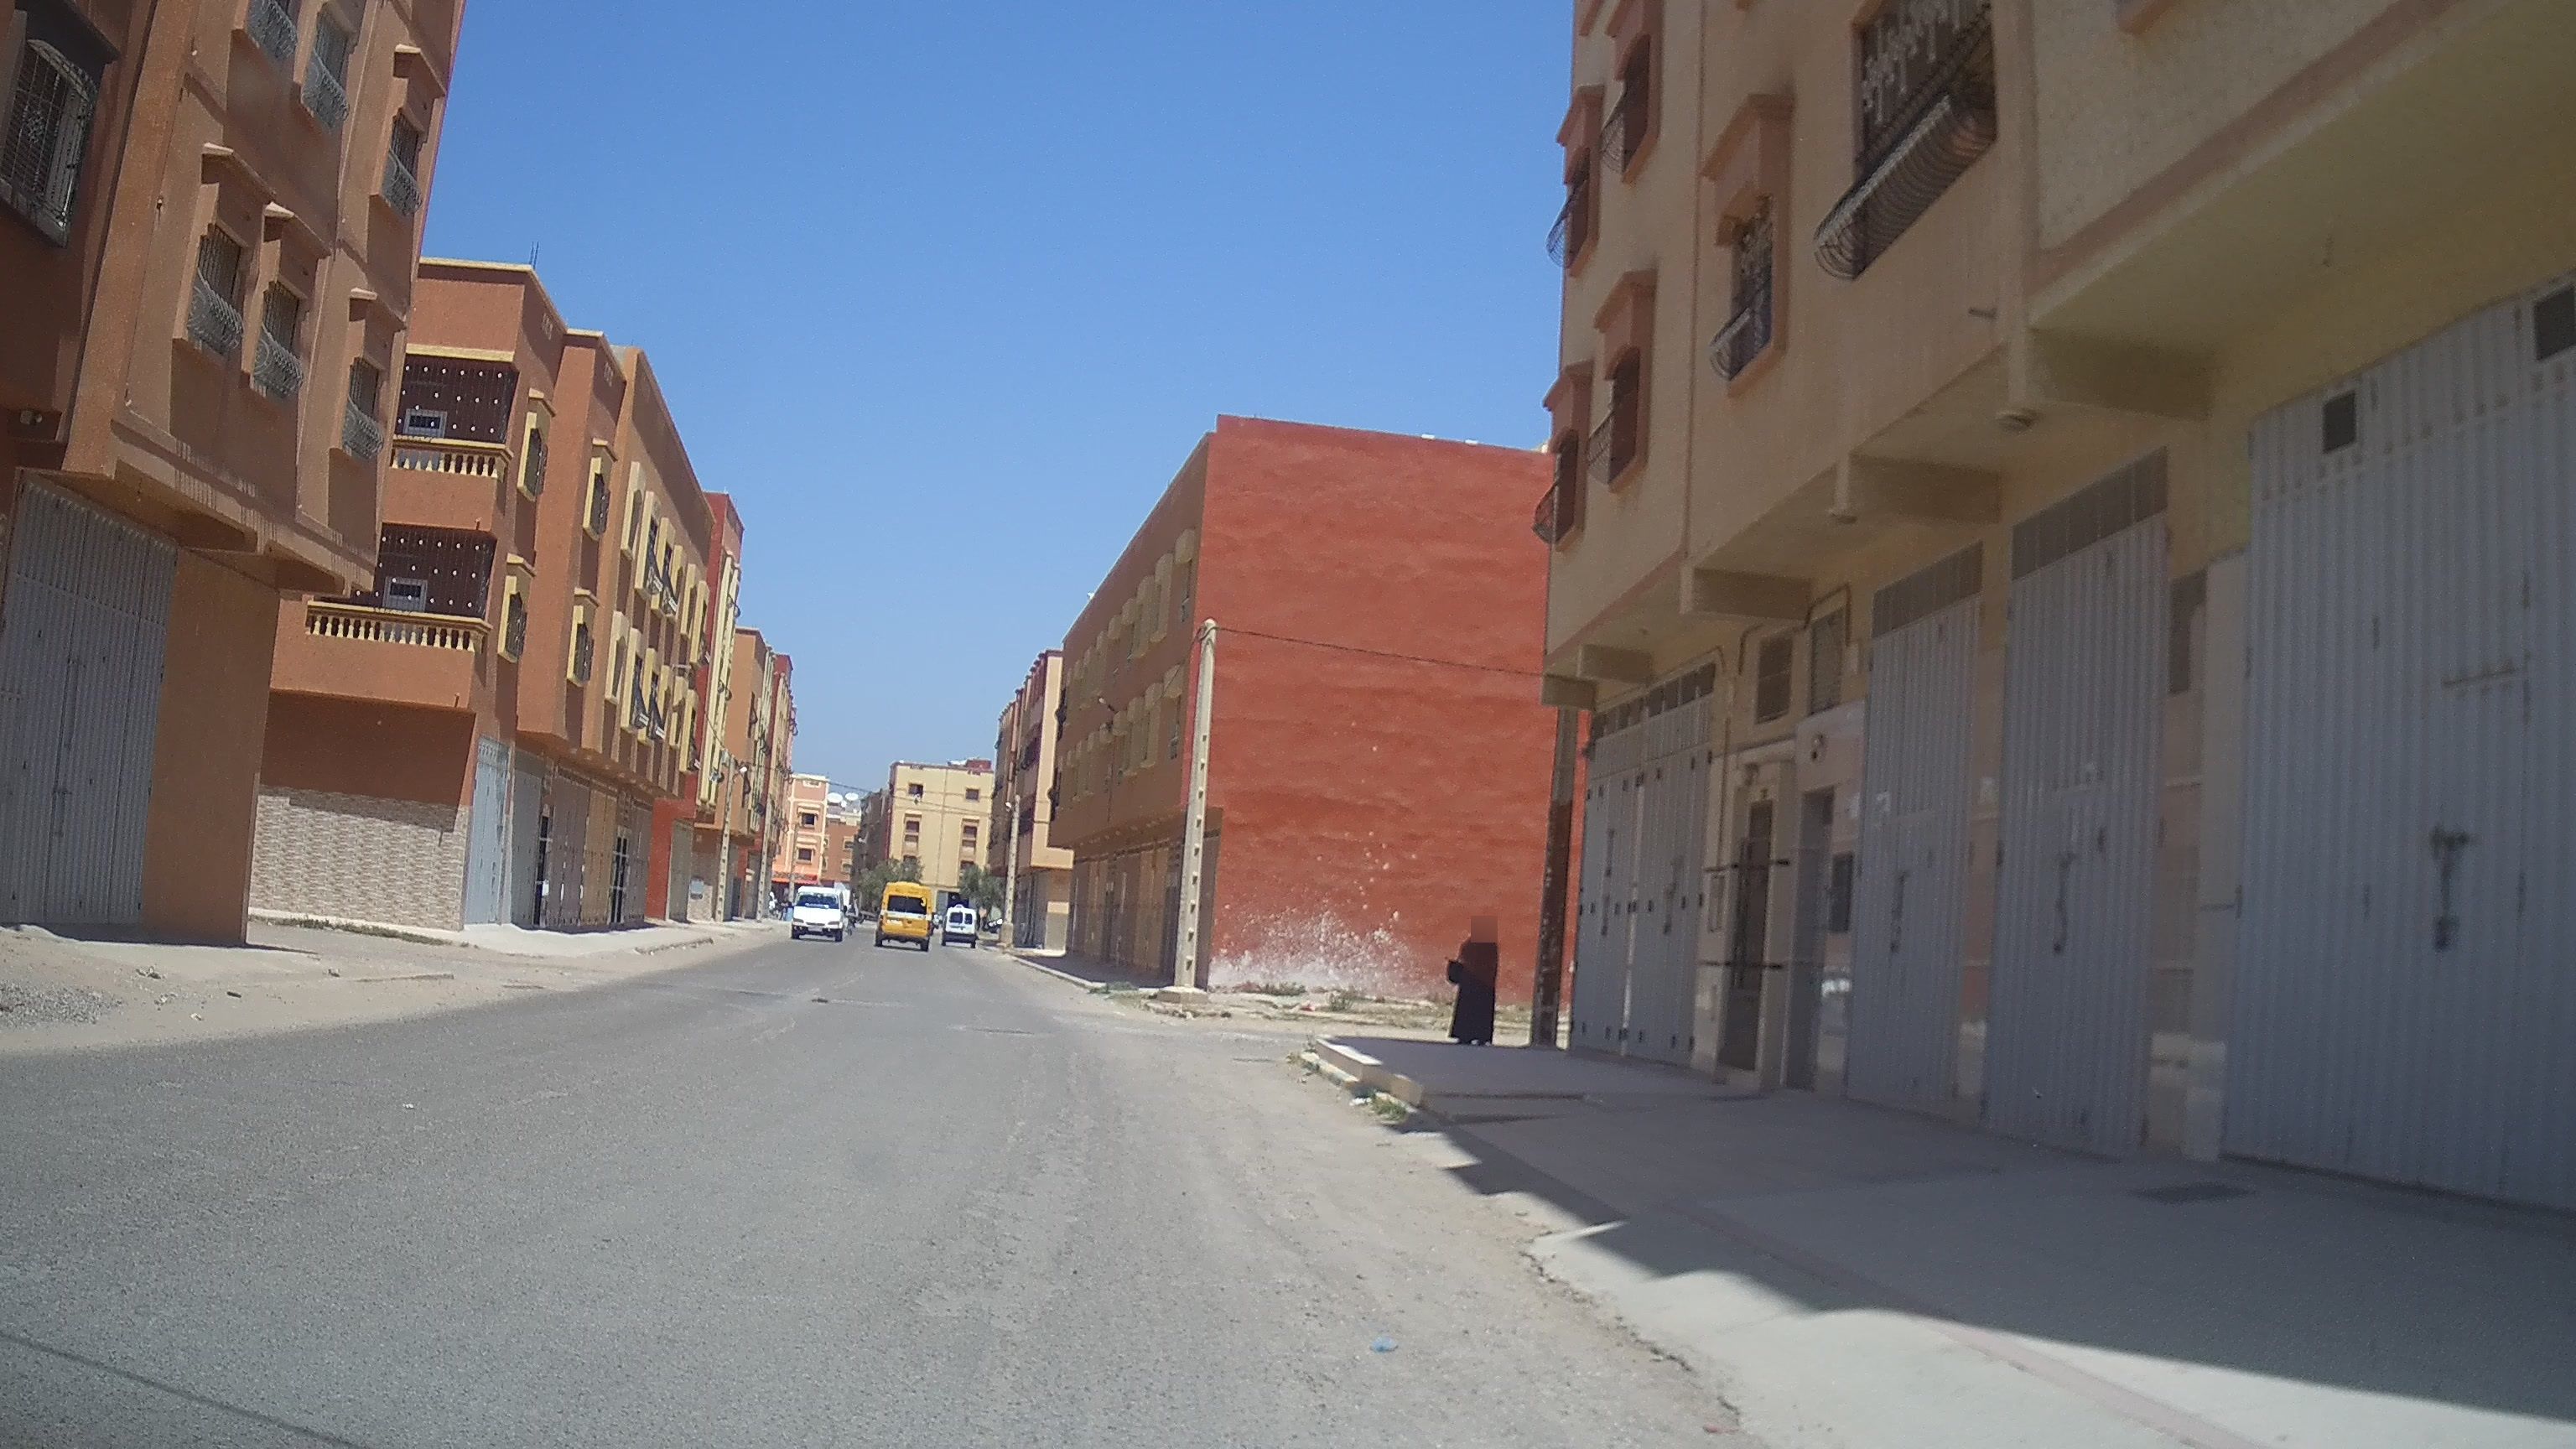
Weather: clear
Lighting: day
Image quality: good
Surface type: walking surface
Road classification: residential
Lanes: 2.0
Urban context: urban centre
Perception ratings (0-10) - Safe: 2.07, Lively: 7.6, Beautiful: 2.48, Boring: 5.64, Depressing: 5.61, Wealthy: 1.55